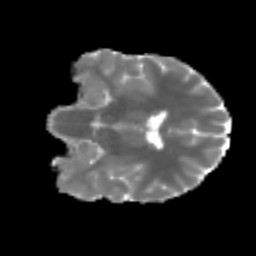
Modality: MD
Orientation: coronal
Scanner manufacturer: siemens
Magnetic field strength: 3 T
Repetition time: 3.6 s
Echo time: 0.092 s